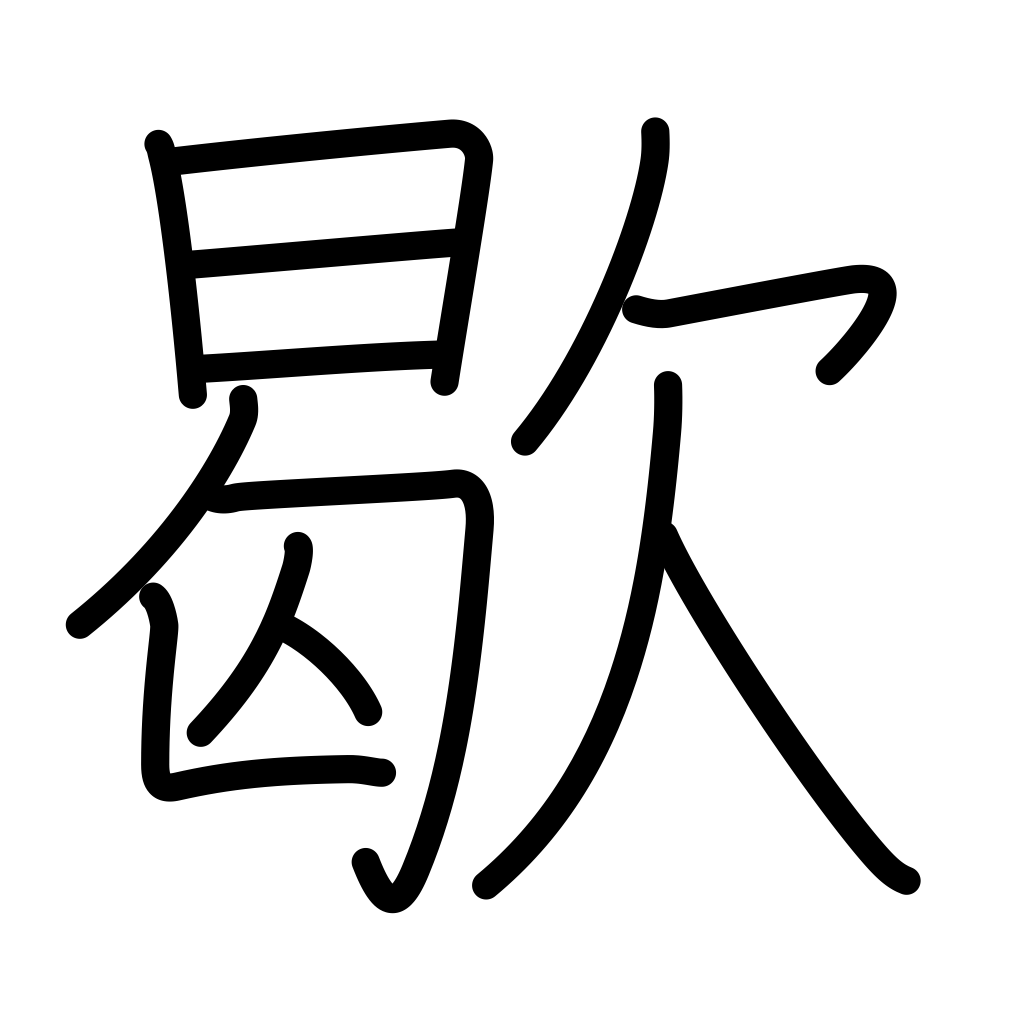
Meaning: exhausted, out of